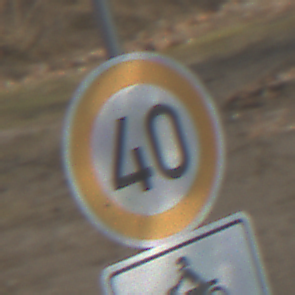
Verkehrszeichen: Geschwindigkeit40
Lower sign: HinweisDurchSinnbild18
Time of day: MorningAfternoon
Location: Outdoor (Suburban)
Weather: PartlyCloudy
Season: NotSpecified
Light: Natural